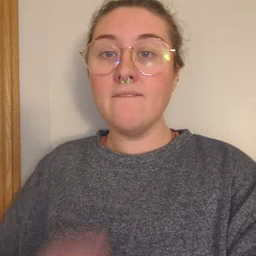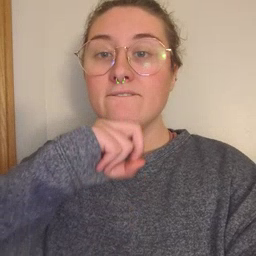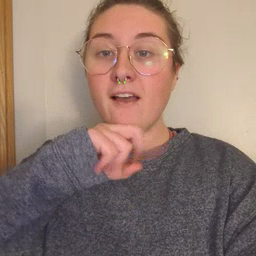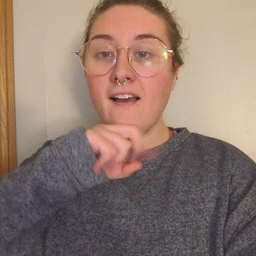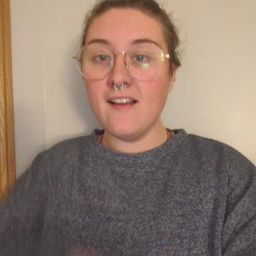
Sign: frog